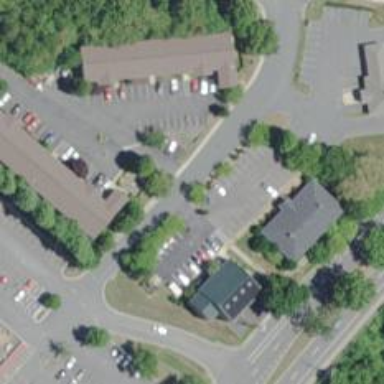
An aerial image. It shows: Parking space.